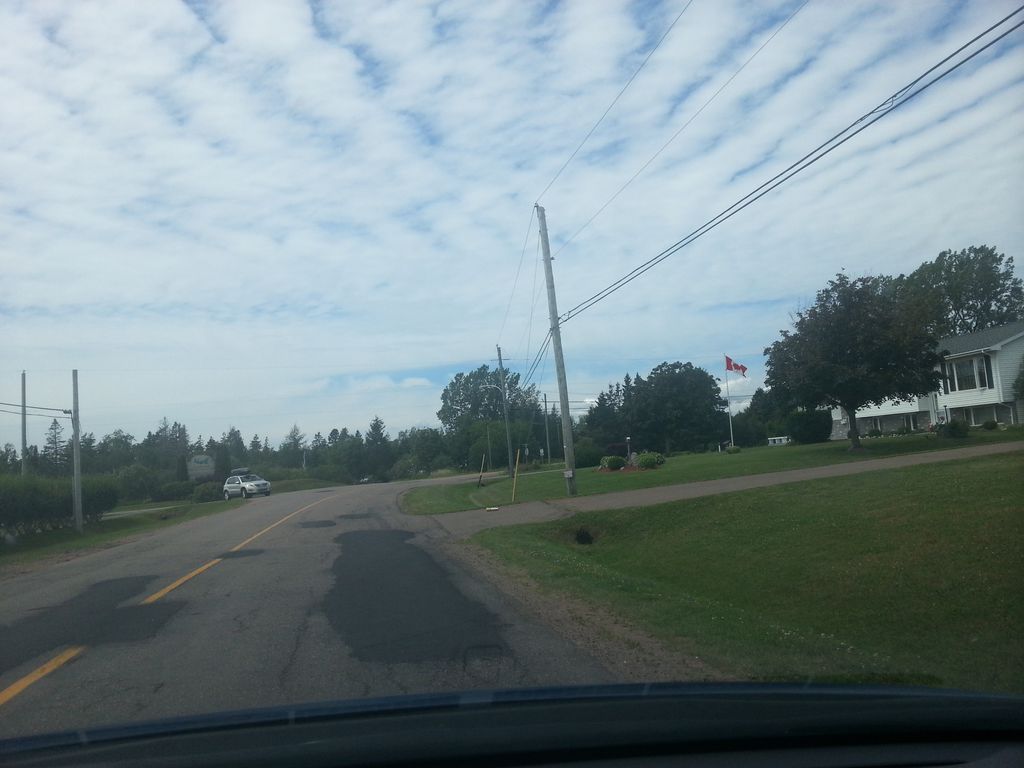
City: charlottetown